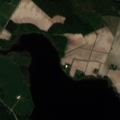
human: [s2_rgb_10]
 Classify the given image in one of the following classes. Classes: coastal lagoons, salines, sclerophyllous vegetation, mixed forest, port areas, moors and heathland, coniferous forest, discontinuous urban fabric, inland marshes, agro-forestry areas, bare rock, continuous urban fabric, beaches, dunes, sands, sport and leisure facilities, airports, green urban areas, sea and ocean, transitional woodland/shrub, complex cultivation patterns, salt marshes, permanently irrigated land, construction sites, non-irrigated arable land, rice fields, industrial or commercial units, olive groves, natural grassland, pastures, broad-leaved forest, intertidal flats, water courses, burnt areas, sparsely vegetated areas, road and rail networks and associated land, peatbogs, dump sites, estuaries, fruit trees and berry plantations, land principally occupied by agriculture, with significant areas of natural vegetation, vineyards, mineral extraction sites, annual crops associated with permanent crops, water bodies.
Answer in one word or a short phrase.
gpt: non-irrigated arable land, land principally occupied by agriculture, with significant areas of natural vegetation, coniferous forest, mixed forest, water bodies